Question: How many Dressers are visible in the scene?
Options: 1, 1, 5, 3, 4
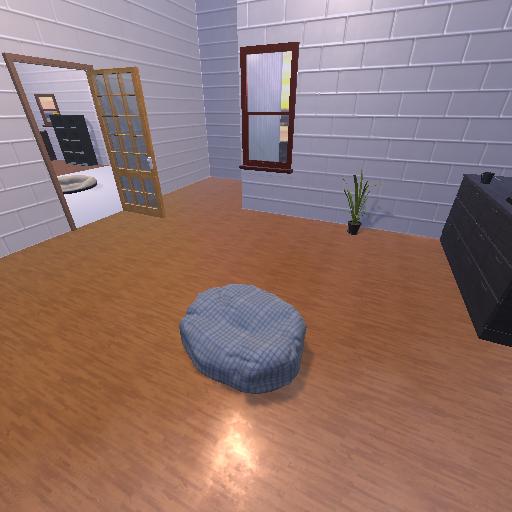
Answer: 1